Interaction volume radius: 5 \u00c5
Interaction volume height: 10 \u00c5
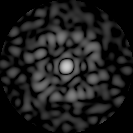
Disorder parameter: 0.8365